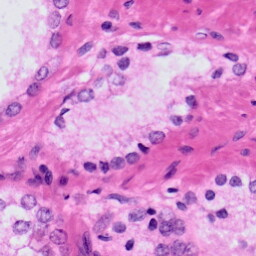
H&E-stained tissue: Prostate